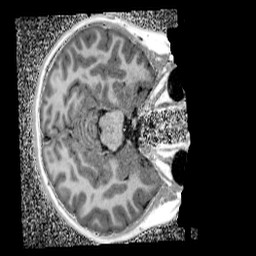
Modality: UNIT1_denoised
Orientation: axial
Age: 10
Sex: female
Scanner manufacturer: siemens
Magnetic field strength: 3 T
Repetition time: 4 s
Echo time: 0.00299 s